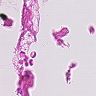
Metastatic tissue present: no